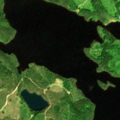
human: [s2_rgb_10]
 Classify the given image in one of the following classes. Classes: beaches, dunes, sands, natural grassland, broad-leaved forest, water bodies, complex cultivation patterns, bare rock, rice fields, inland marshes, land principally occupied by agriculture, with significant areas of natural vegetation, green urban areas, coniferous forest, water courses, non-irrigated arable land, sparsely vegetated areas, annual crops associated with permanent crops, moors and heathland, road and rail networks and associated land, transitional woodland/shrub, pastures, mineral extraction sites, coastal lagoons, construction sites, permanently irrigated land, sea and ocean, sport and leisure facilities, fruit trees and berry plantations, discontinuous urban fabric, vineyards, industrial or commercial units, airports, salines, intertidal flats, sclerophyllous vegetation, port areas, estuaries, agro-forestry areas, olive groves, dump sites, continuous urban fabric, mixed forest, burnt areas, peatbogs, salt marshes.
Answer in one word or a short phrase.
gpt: coniferous forest, mixed forest, water bodies